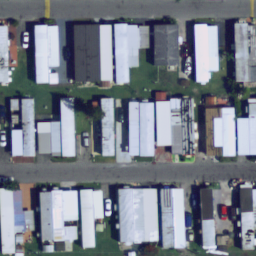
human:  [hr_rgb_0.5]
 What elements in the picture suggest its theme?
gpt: mobile home park